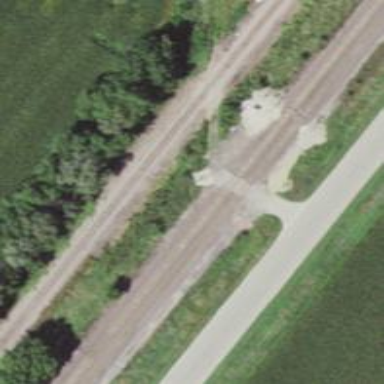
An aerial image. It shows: Railway track.